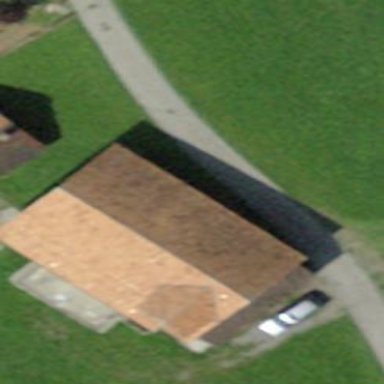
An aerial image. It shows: Barn.